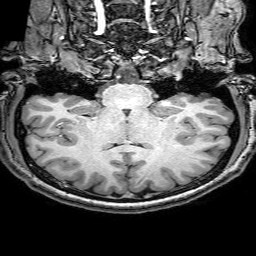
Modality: T1w
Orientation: sagittal
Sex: male
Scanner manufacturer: philips
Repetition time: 0.008224 s
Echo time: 0.0038 s